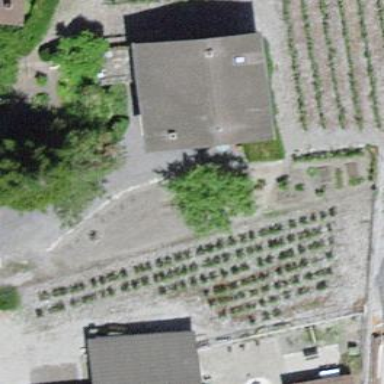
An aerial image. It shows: Vineyard growing grapes.